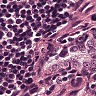
Metastatic tissue present: yes